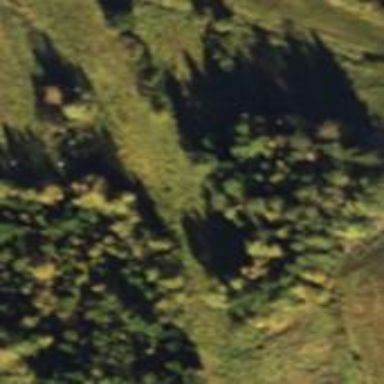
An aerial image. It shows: Forest area.